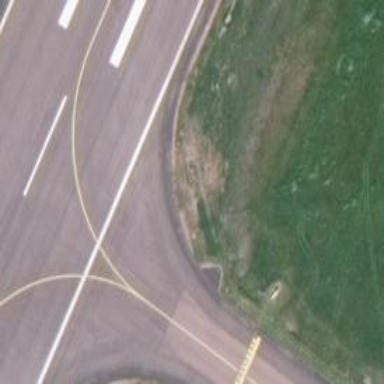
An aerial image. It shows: Area designated as taxiway at the airport.